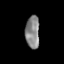
Tissue: lung
Cell type: Myeloid cells
Senescence score: 0.2382
Nuclear area (px): 447
Mean DAPI intensity: 135.136